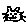
Label: cat